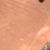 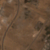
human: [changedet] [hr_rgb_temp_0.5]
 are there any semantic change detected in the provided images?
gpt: The area was urbanized.